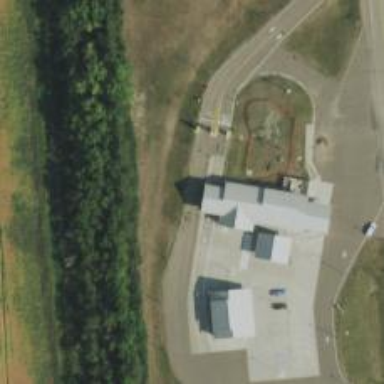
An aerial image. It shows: Border control barrier.